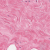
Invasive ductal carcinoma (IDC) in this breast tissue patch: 0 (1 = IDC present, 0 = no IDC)